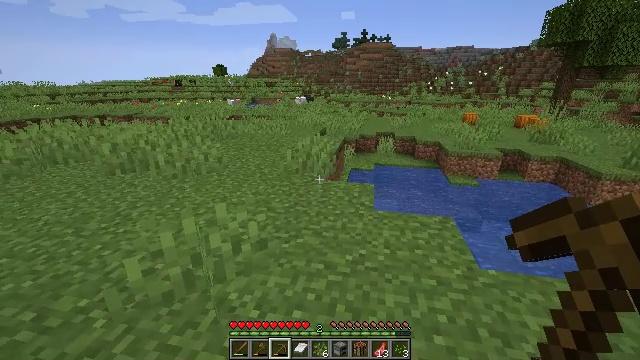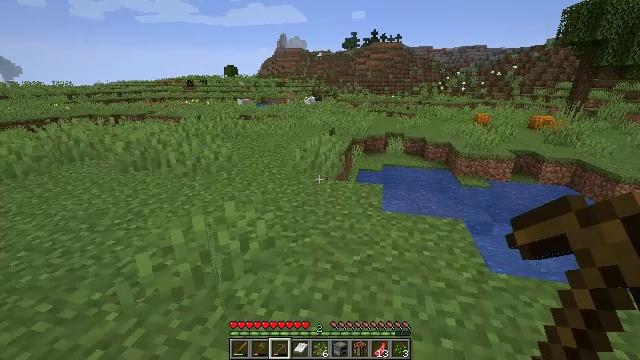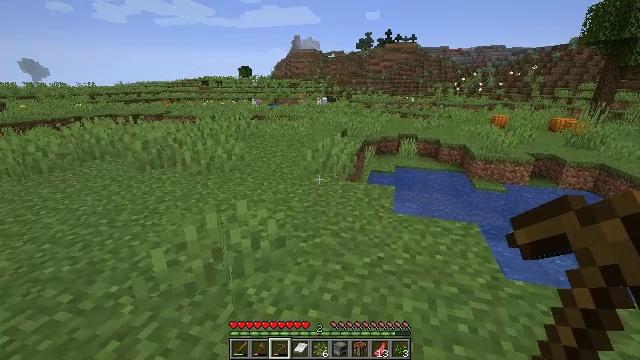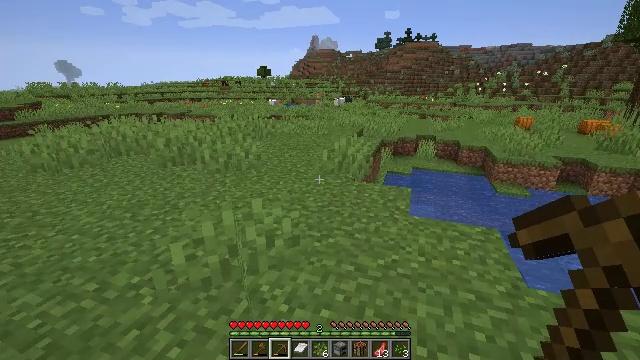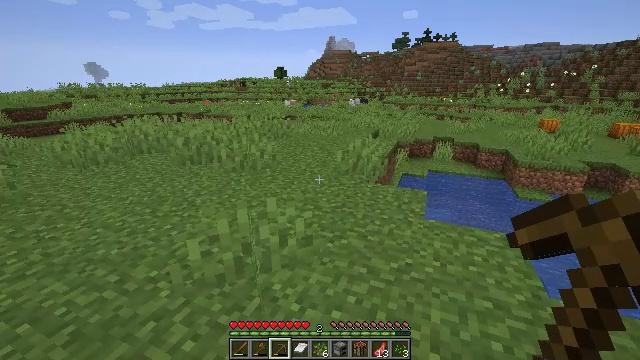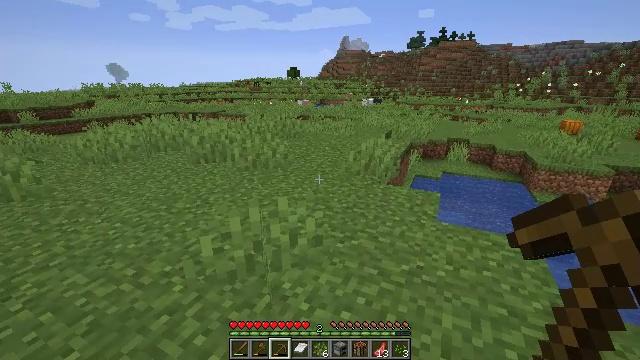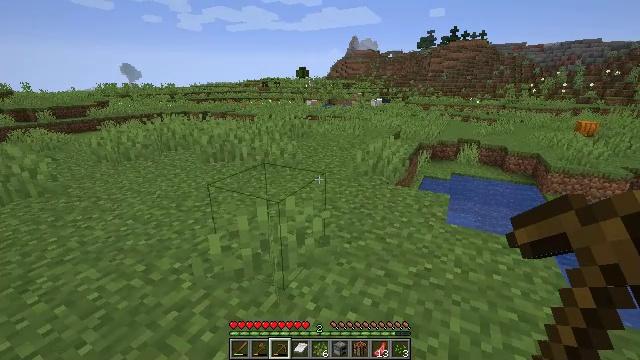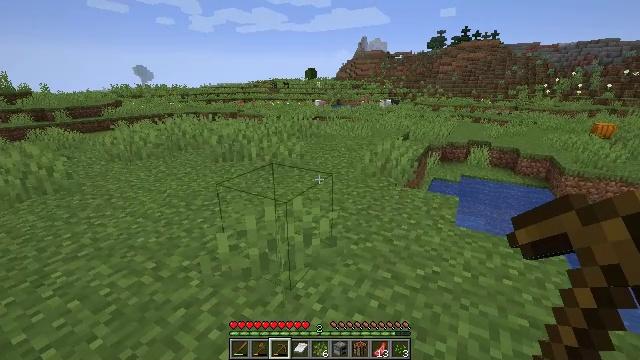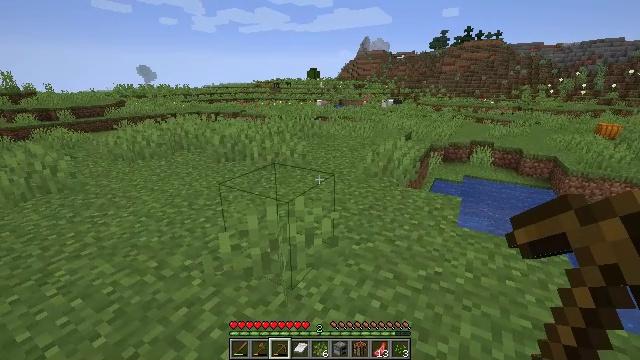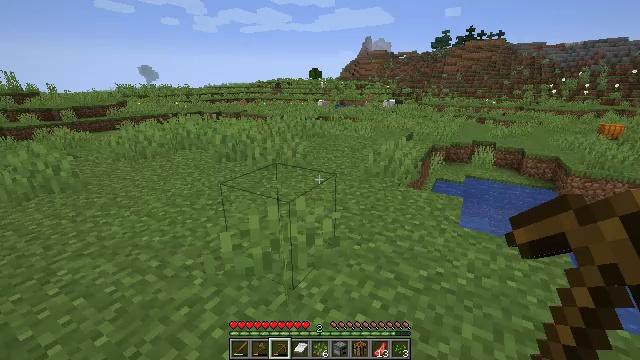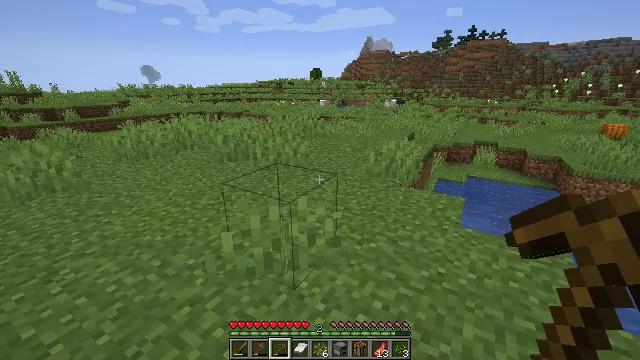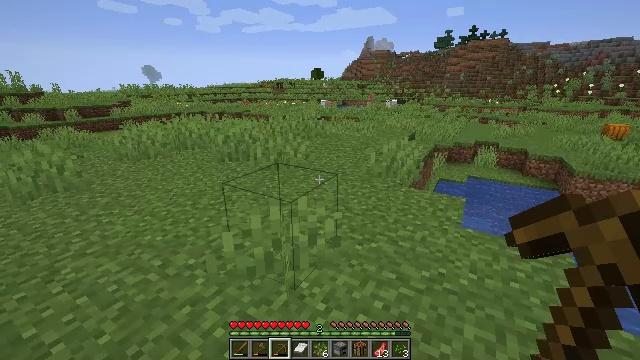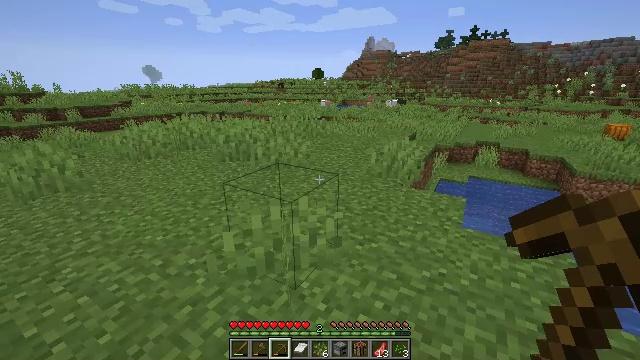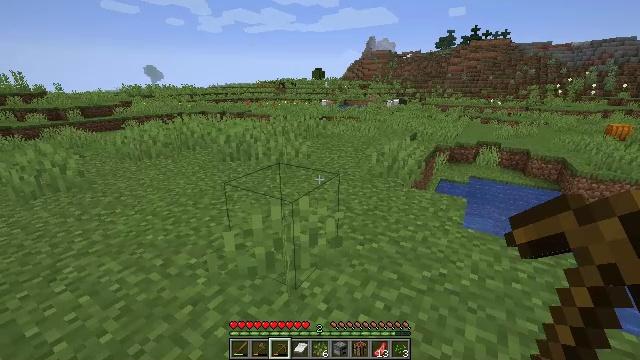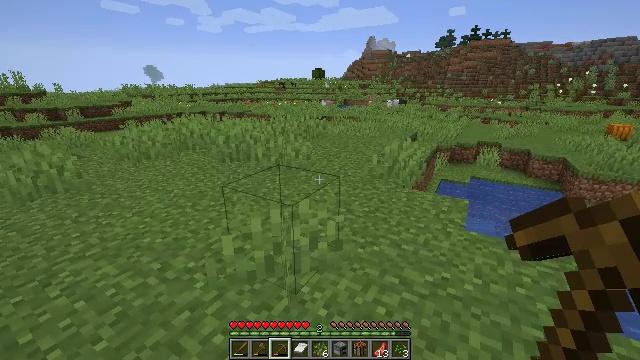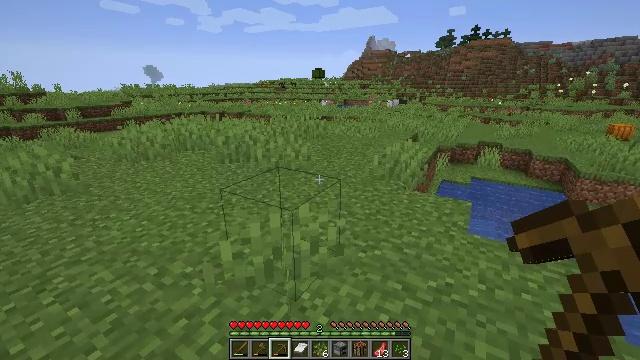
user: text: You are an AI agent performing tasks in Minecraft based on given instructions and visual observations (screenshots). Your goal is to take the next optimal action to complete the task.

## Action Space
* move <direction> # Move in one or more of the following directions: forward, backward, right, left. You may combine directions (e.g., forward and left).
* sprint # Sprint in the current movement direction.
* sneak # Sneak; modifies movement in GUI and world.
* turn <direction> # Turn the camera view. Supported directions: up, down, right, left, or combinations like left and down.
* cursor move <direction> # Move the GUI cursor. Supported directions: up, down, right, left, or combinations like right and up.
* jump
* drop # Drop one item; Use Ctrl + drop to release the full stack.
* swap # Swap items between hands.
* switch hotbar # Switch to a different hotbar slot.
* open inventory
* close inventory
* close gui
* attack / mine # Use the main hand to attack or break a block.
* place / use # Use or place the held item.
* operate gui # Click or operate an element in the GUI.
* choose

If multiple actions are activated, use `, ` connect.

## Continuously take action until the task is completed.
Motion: motion action
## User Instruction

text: Harvest a pumpkin from the field.
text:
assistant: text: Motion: turn left
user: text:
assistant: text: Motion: turn left
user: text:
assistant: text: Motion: turn left
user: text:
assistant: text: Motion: turn left
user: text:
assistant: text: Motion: turn left
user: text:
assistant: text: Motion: turn left
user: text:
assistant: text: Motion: turn left
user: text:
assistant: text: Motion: no_op
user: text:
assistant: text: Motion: no_op
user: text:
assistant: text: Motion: no_op
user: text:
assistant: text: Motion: no_op
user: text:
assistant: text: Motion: no_op
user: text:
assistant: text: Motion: no_op
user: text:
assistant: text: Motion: move forward
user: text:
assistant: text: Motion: move forward
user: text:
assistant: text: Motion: move forward
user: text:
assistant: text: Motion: move forward
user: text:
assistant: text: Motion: move forward
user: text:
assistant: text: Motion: move forward
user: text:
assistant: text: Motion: move forward
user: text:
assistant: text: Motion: move forward
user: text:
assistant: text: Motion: move forward
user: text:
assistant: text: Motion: move forward
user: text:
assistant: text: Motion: move forward
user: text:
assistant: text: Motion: move forward
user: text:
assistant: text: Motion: move forward
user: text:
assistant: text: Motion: move forward
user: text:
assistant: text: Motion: move forward
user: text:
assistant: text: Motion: move forward
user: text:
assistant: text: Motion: move forward